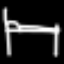
Label: bed